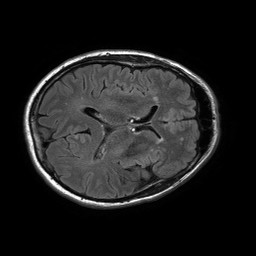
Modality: FLAIR
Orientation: axial
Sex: male
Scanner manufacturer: philips
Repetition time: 11 s
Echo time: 0.125 s